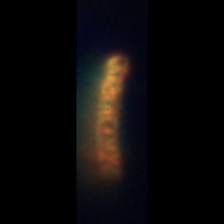
Taxon: Leptocylindrus
Group: Diatoms